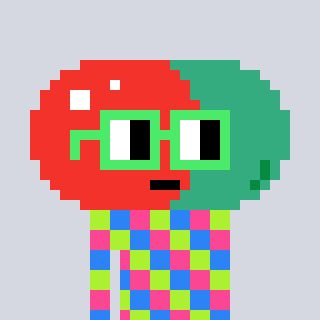
a pixel art character with square light green glasses, a pill-shaped head and a purple-colored body on a cool background